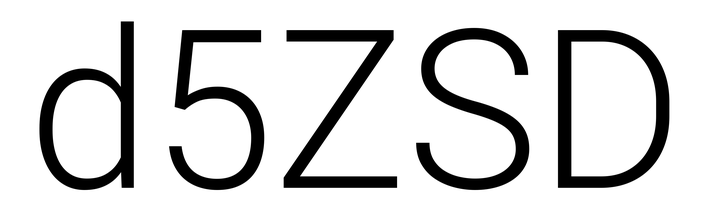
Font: Roboto_Light